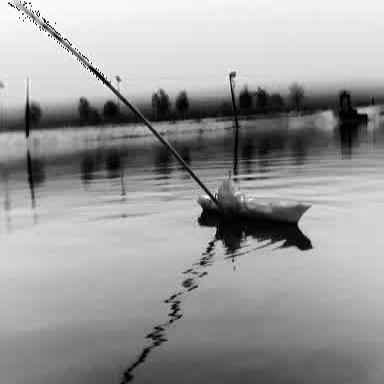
There is a warship in the infrared image.